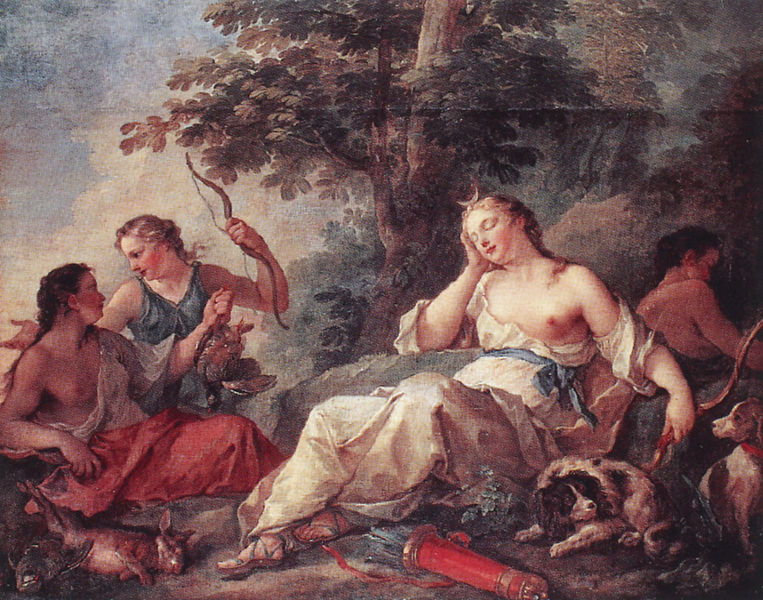
Titel: Ruhende Diana
Künstler: Charles Joseph Natoire
Institution: Versailles, Musée de Versailles
Schlagwörter: akt, baum, blau, gemälde, nackt, schlaf, wolken, frauen, grün, landschaft, brust, frau, kleid, pastell, dame, hund, hunde, rot, tier, tiere, malerei, tod, tot, natur, gewand, wald, engel, garten, hase, hasen, hündchen, liegen, schlafen, schlafend, bogen, naturalismus, venedig, rast, wild, muse, bögen, traum, halbmond, mondsichel, laubbaum, mythologie, göttin, jagd, beute, fasan, nymphe, venus, fresko, rebhuhn, träumen, köcher, pfeil, fresco, artemis, diana, jagen, pfeile, fraune, jadg, perlhuhn, bruste, danae, frausandalen